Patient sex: F
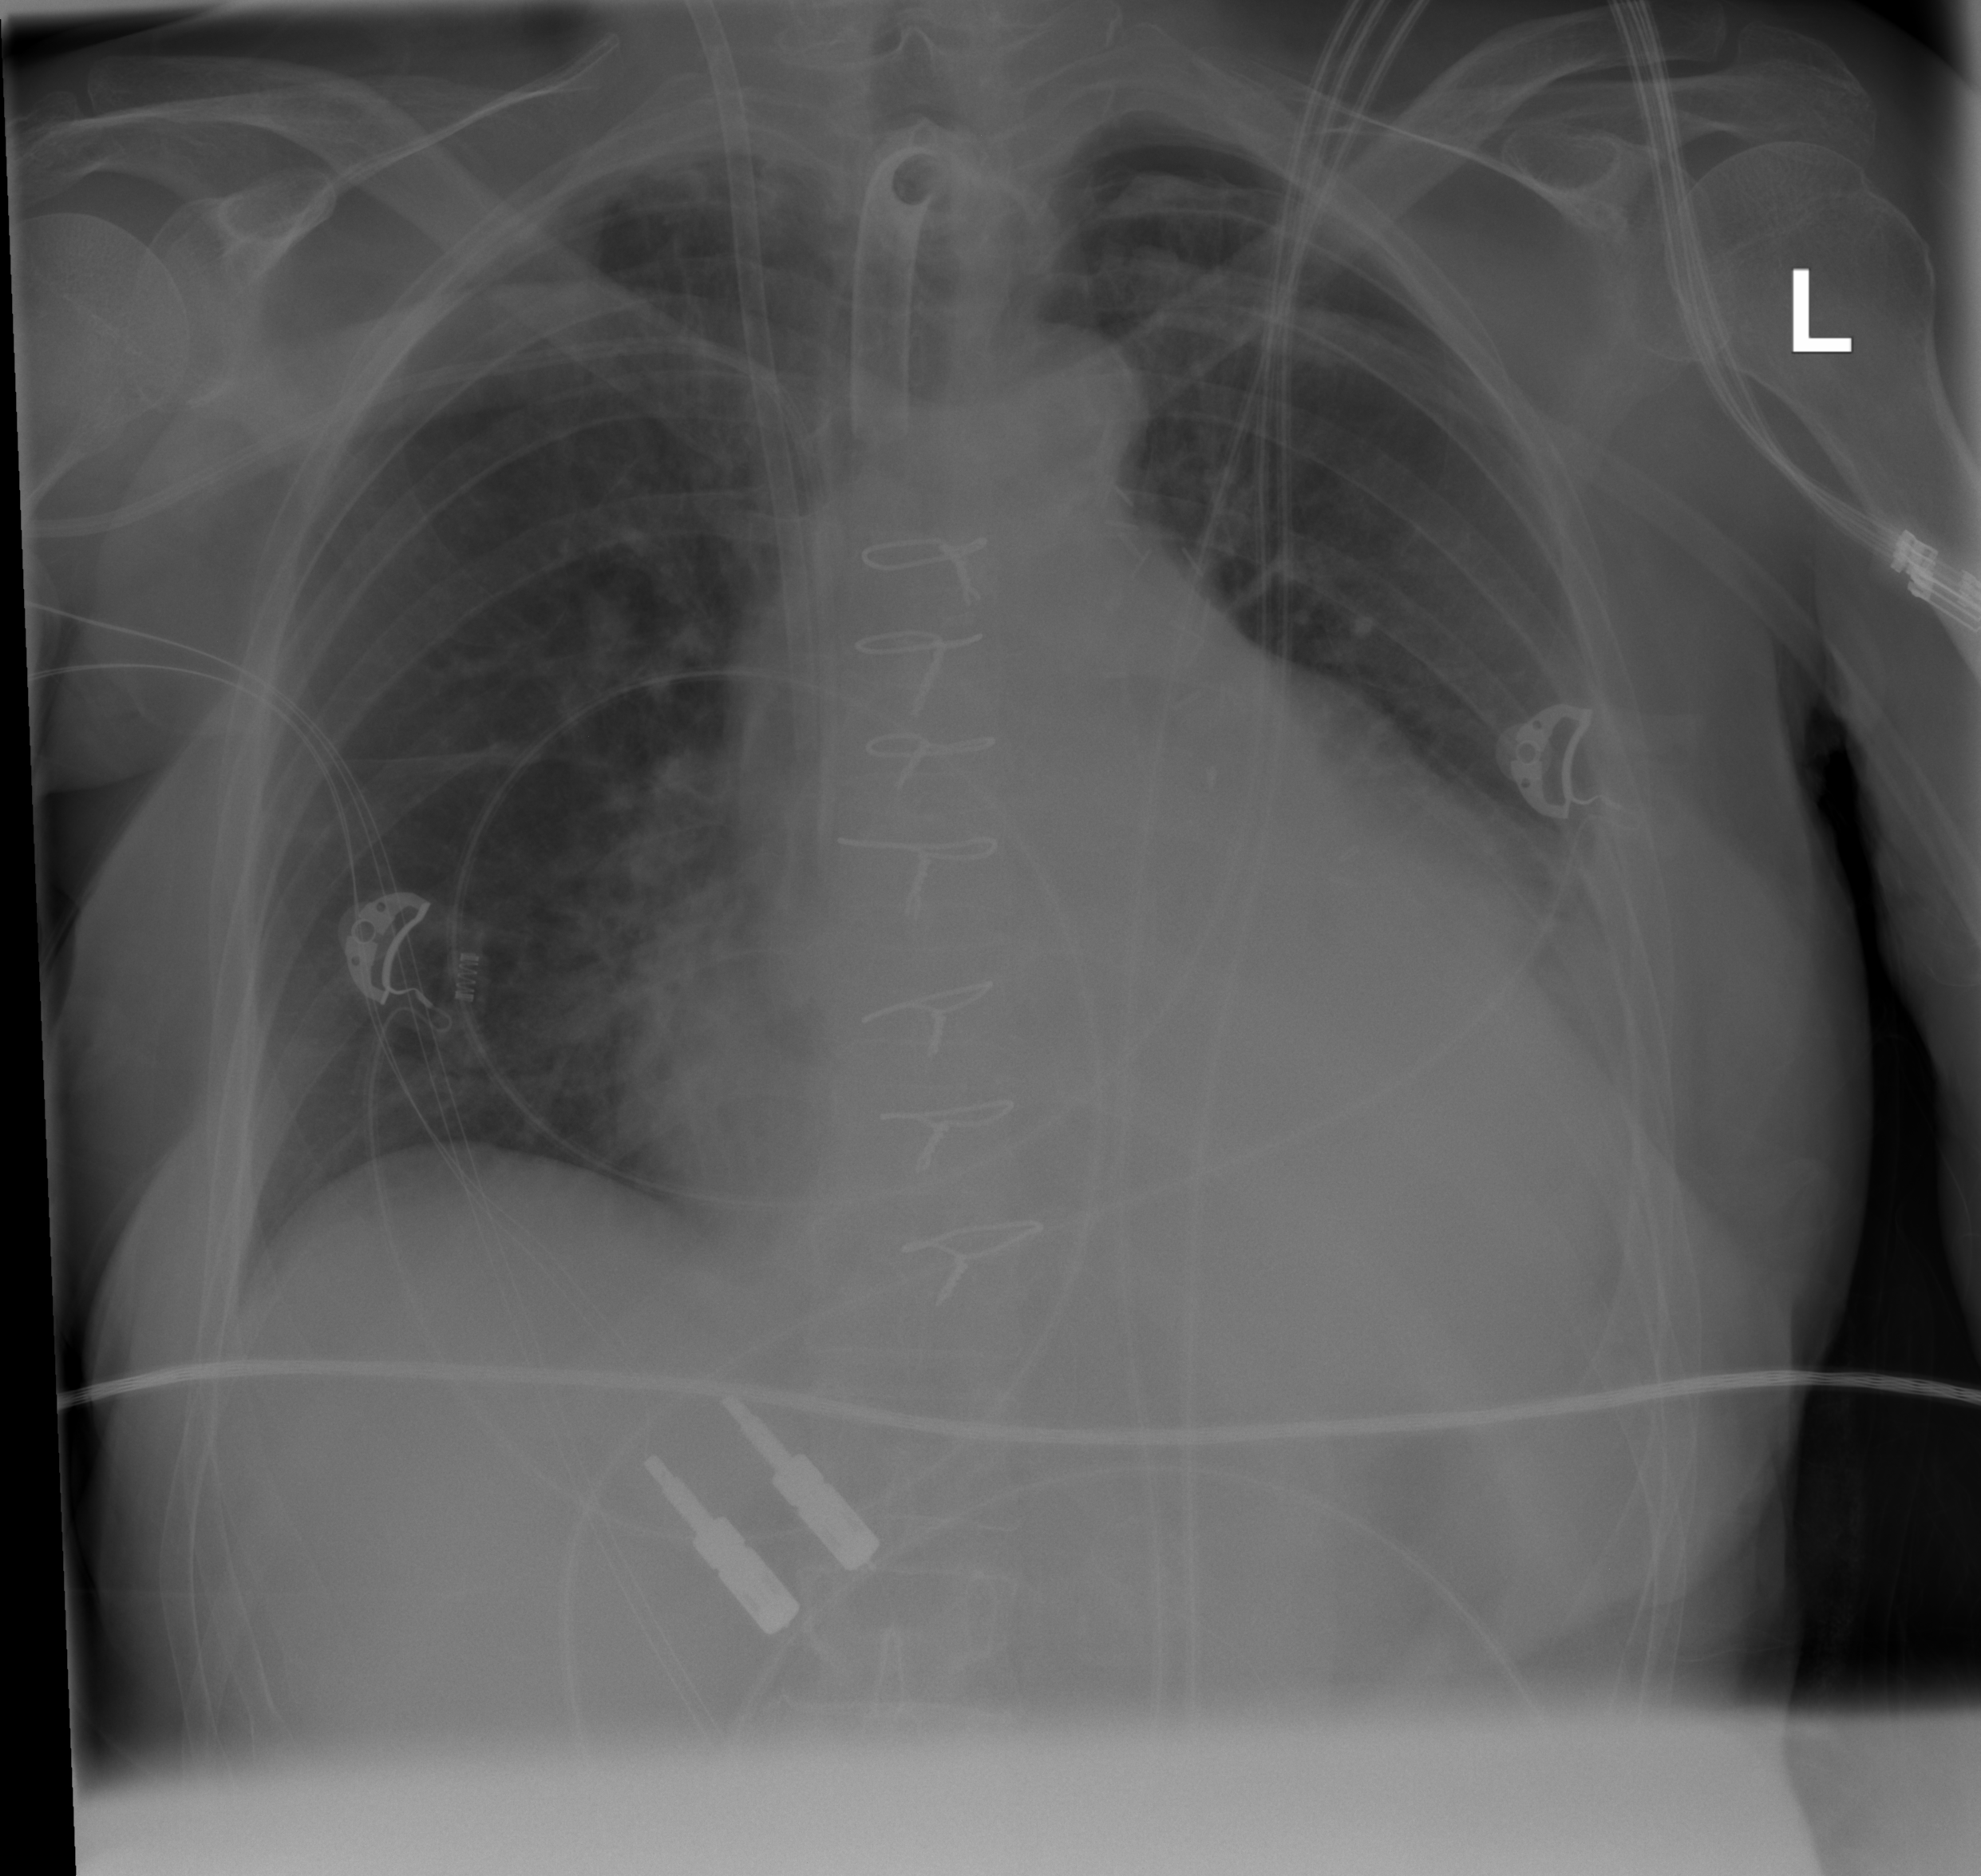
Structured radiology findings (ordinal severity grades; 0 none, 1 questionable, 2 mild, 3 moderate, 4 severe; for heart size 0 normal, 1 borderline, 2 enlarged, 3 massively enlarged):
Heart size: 3
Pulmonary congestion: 0
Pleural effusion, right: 0
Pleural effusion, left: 1
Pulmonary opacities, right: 0
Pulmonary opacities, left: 0
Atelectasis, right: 0
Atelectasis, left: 0